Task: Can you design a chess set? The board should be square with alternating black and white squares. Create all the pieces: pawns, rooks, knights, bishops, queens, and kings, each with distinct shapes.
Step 4237:
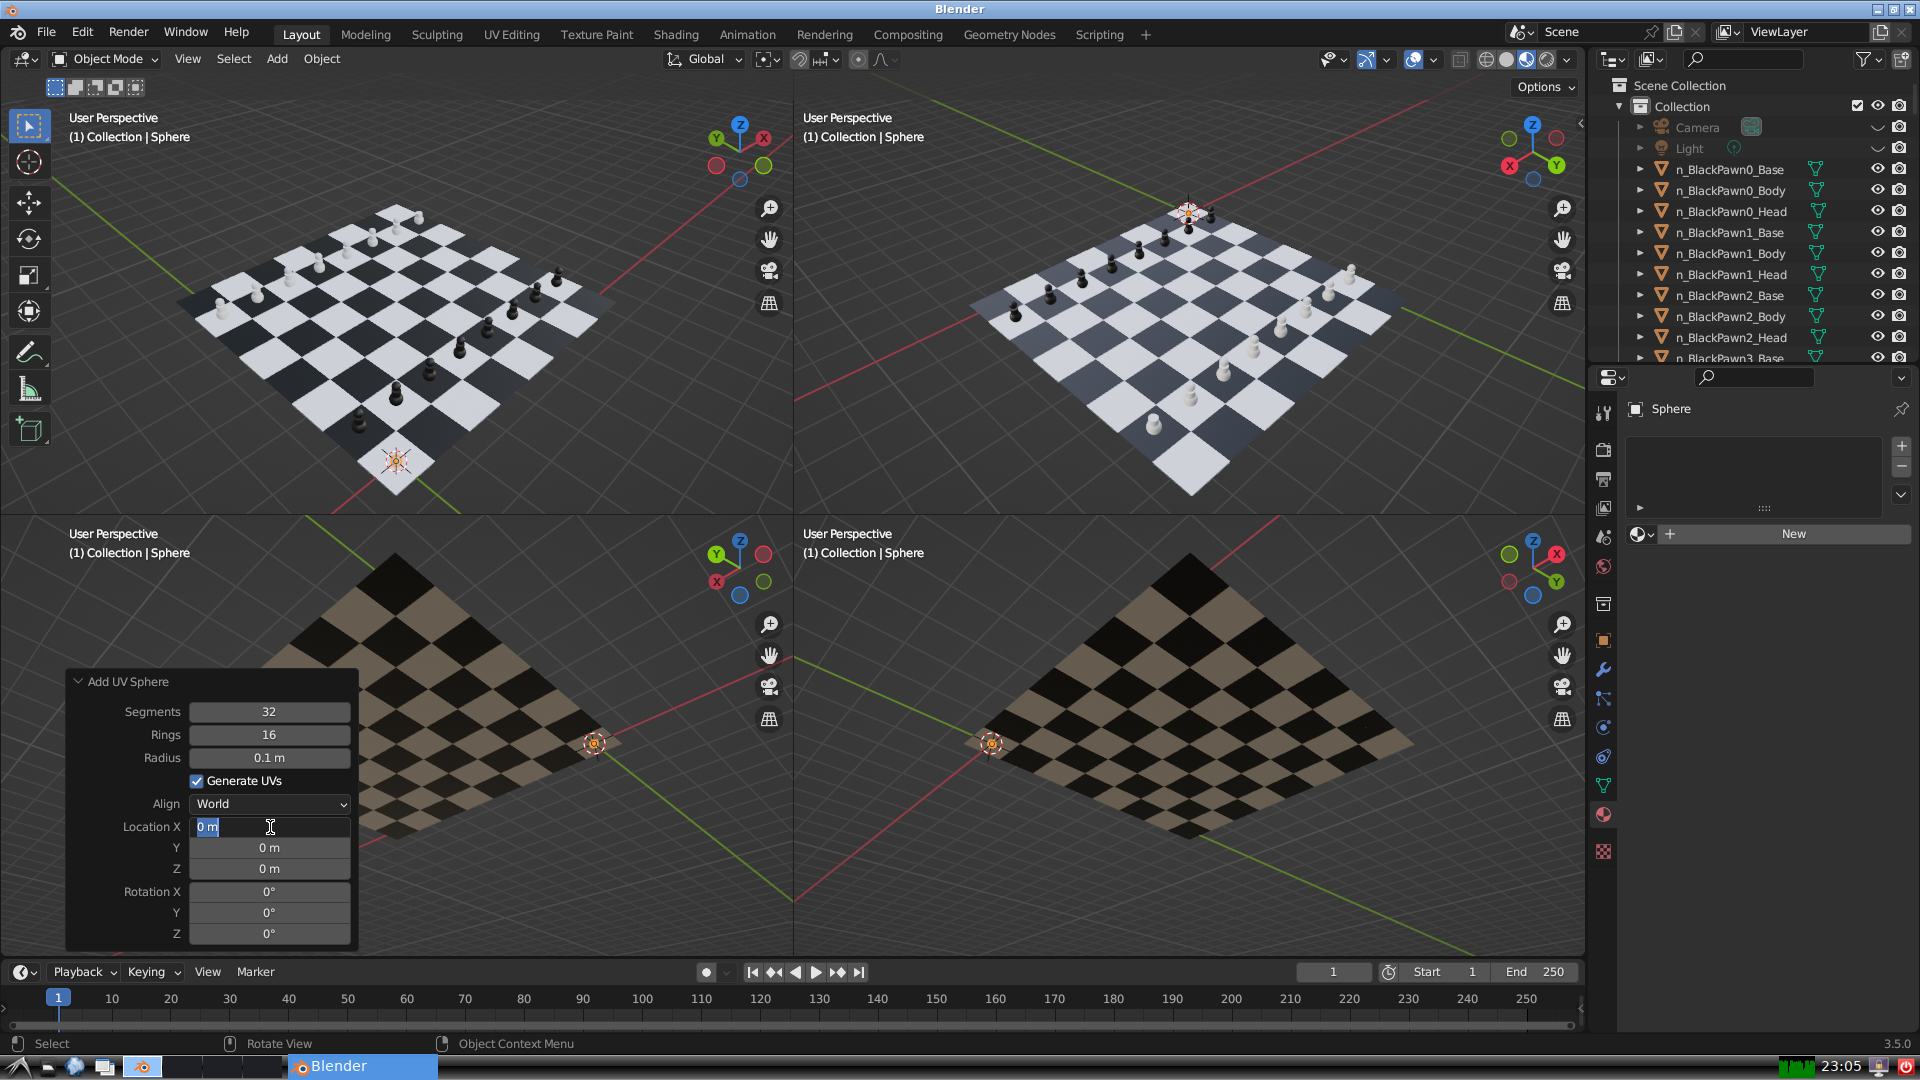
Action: input_text: 7.0